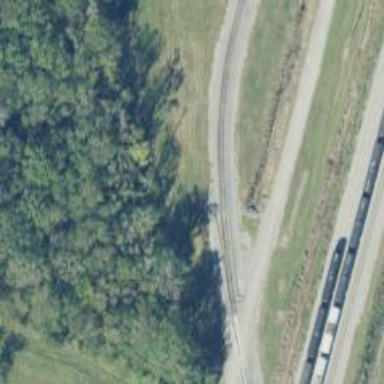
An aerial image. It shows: Railway spur service.